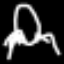
Label: frog